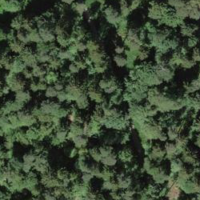
EUNIS habitat code: 43
Species observed at this site:
Euphorbia cyparissias